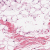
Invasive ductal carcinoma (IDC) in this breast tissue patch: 0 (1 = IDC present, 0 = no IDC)